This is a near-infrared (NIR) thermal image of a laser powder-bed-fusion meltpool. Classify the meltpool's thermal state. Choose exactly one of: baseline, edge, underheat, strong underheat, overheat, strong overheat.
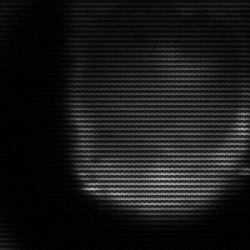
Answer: edge